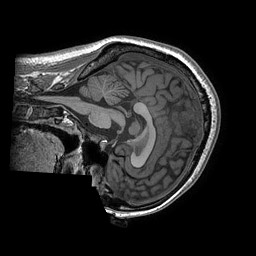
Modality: T1w
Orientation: sagittal
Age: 28
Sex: female
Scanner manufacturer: ge
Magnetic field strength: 3 T
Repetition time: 0.006652 s
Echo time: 0.002928 s